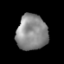
Tissue: lung
Cell type: T cells
Senescence score: 0.148
Nuclear area (px): 1076
Mean DAPI intensity: 137.532